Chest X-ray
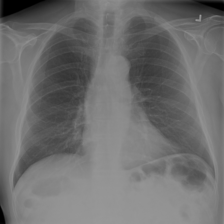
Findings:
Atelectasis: negative
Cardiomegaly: negative
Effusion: negative
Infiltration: negative
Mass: negative
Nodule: negative
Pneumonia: negative
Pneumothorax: negative
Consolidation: negative
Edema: negative
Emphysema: negative
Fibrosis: negative
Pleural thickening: negative
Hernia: negative